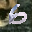
Label: 6